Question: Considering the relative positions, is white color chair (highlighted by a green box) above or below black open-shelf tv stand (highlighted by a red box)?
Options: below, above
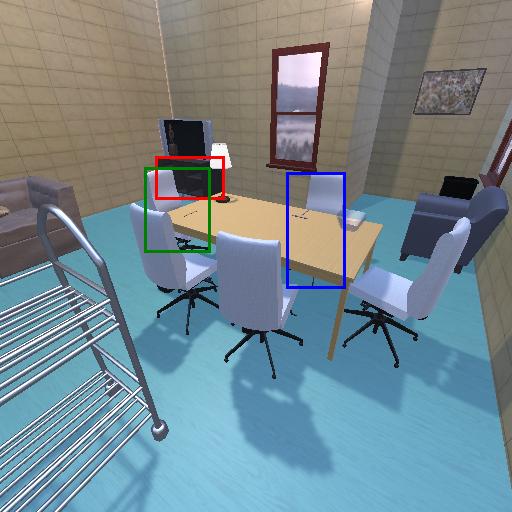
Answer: below